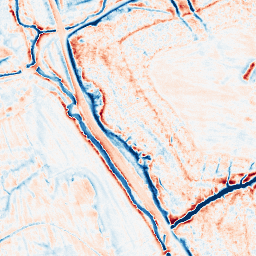
Category: edge_preserving
Decomposition family: anisotropic_diffusion
Decomposition parameters: iterations: 50
kappa: 30
gamma: 0.1
Upsampling method: cubic_catmull_rom
Upsampling parameters: scale: 4
Upsampling scale: 4